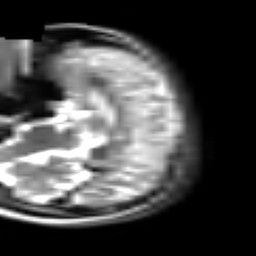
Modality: T2w
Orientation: sagittal